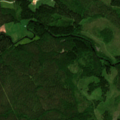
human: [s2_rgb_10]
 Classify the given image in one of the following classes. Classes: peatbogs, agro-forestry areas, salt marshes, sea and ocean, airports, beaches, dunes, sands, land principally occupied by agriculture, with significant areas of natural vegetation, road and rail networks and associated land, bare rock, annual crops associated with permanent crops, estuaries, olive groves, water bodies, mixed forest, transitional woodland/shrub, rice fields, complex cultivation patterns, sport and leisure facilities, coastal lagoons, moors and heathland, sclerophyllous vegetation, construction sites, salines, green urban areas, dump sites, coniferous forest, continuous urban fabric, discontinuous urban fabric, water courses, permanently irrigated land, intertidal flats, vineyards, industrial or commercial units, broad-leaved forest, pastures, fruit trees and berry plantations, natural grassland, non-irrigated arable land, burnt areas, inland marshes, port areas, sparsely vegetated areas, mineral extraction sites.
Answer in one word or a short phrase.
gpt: land principally occupied by agriculture, with significant areas of natural vegetation, coniferous forest, mixed forest, transitional woodland/shrub